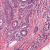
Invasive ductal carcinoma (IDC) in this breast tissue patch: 1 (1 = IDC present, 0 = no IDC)